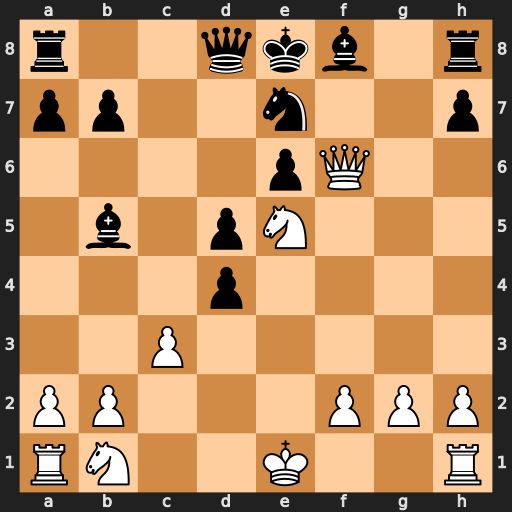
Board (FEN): r2qkb1r/pp2n2p/4pQ2/1b1pN3/3p4/2P5/PP3PPP/RN2K2R
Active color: w
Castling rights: KQkq
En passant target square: -
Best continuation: Qf7#